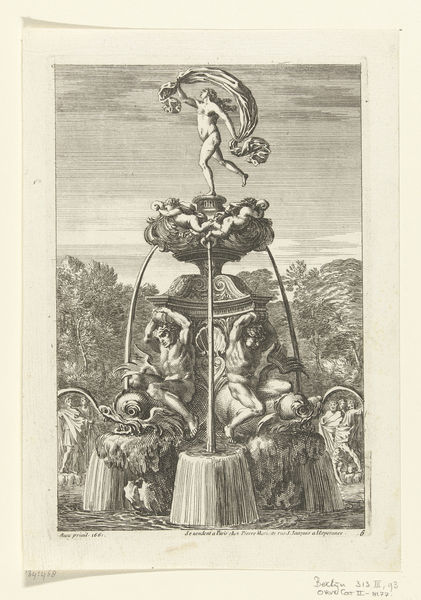
Titel: Fontein met beeld van Fortuna
Künstler: Jean Lepautre
Standort: Amsterdam
Institution: Rijksmuseum
Schlagwörter: old, femme, gravure, dessin, ange, anges, sculpture, fontaine, drap, personnages, foutain